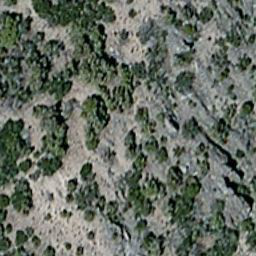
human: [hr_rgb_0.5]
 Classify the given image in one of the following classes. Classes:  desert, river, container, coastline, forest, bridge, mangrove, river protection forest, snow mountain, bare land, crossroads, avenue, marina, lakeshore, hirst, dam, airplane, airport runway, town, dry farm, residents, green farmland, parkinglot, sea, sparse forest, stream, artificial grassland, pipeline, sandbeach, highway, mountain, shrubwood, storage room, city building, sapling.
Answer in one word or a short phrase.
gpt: sparse forest